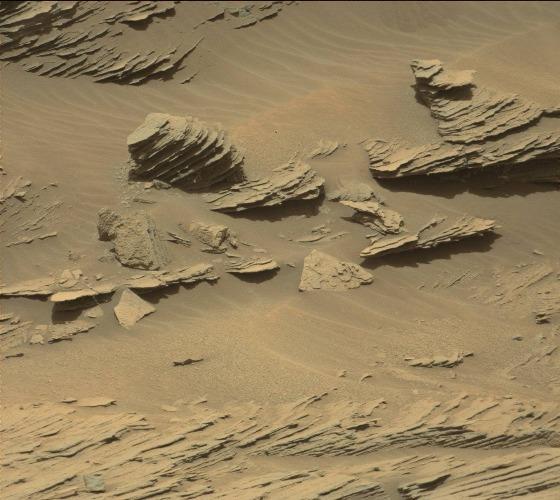
Terrain classes present: Bedrock, Gravel / Sand / Soil, Rock, Shadow